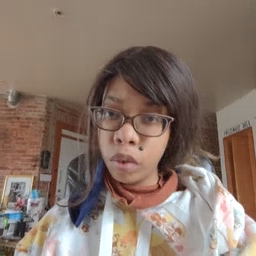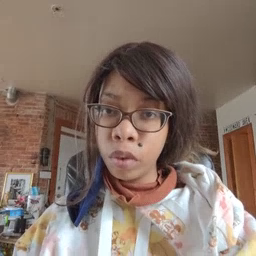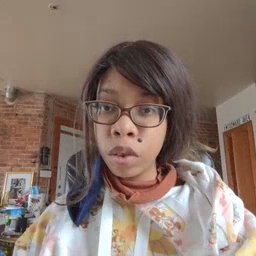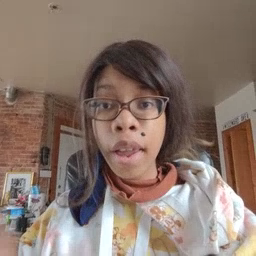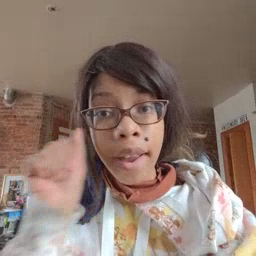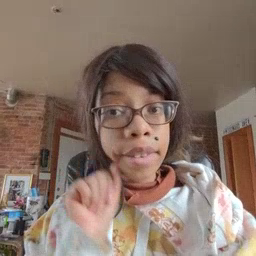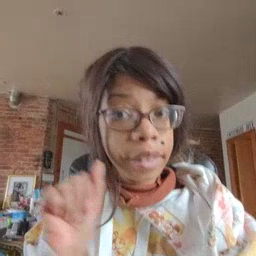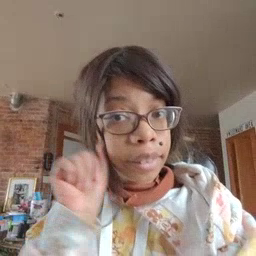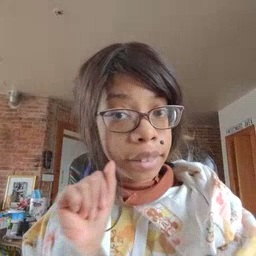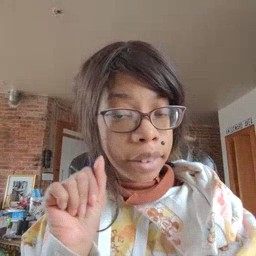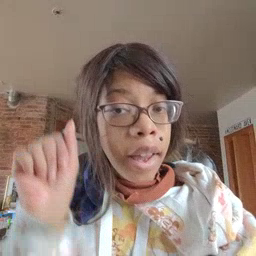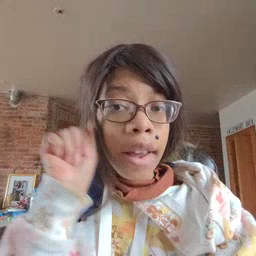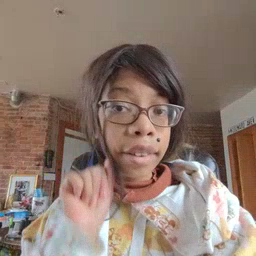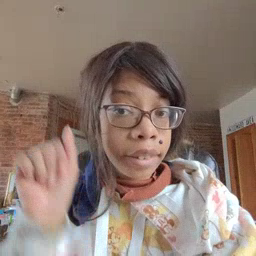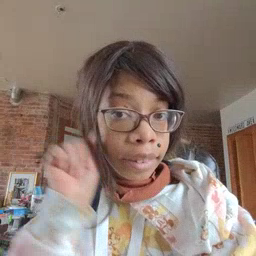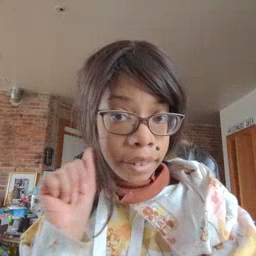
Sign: aunt